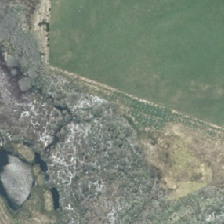
Land cover: herbaceous_freshwater_vege